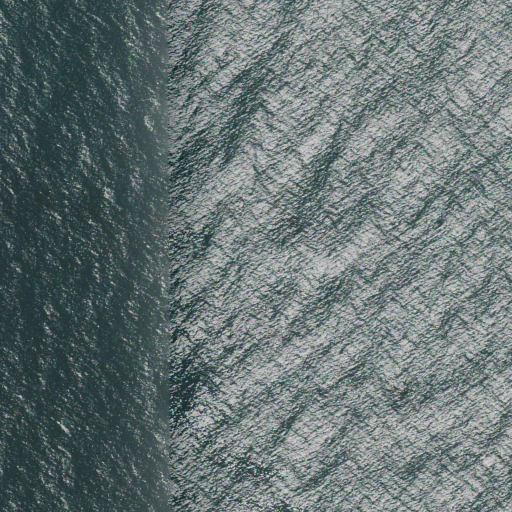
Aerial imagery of bar in California named Southeast Reef containing only open water